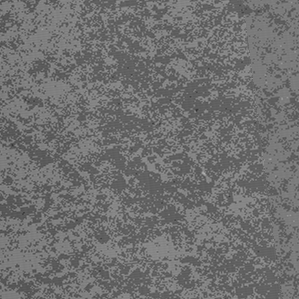
Label: frost